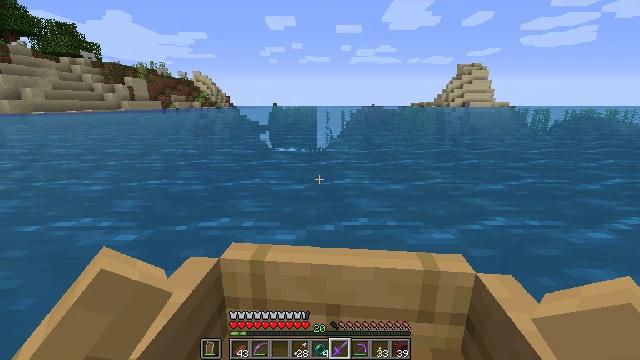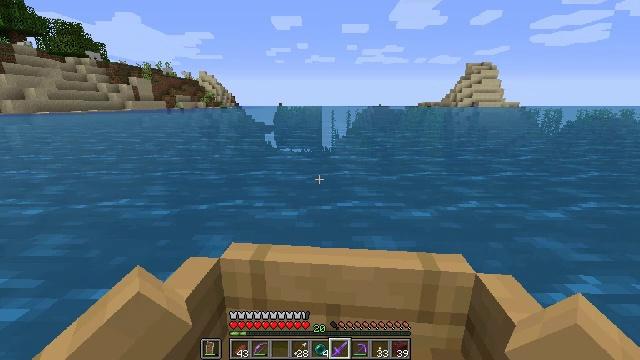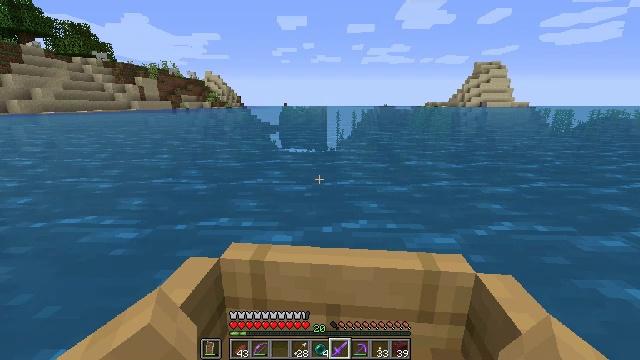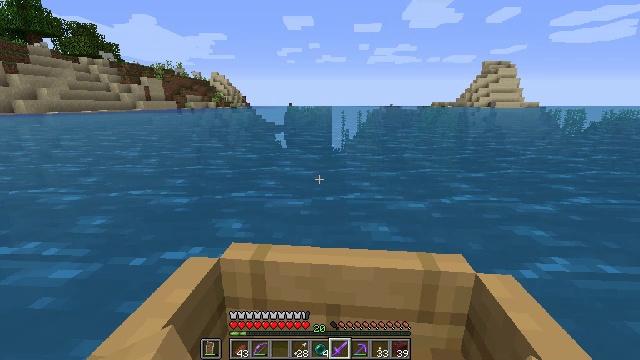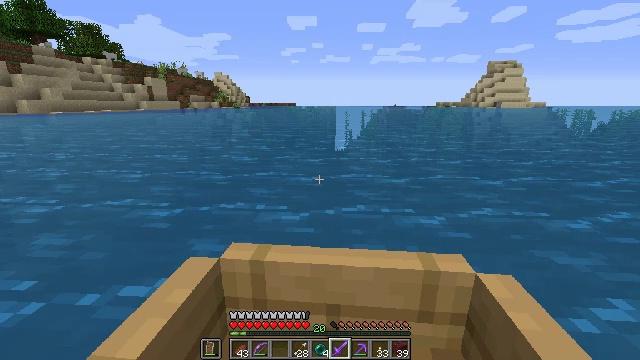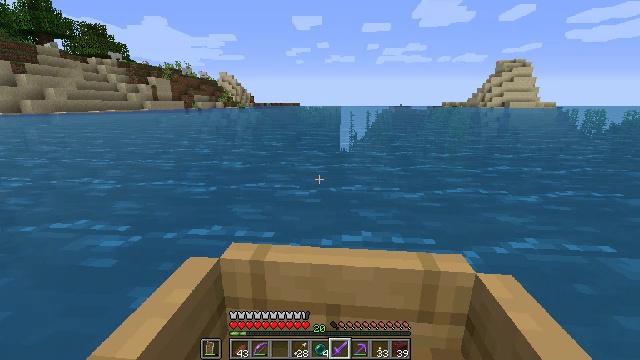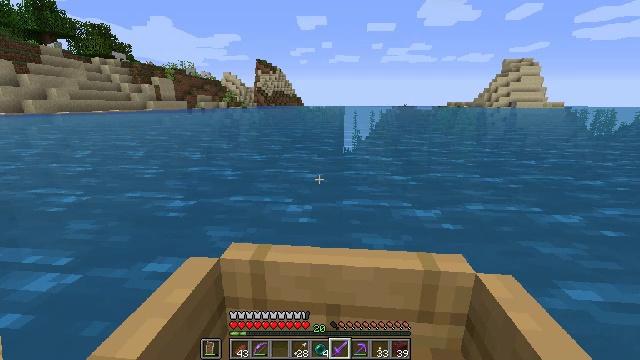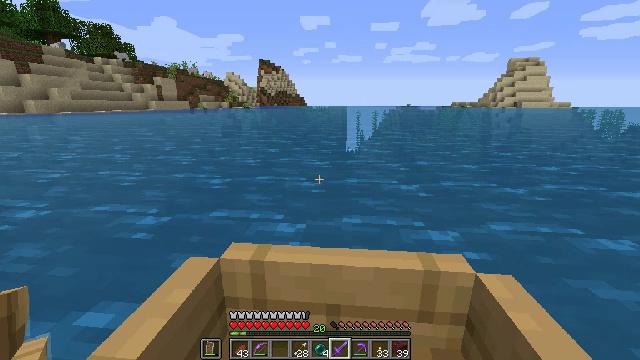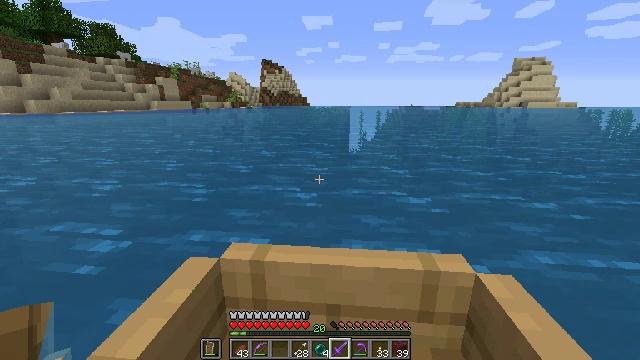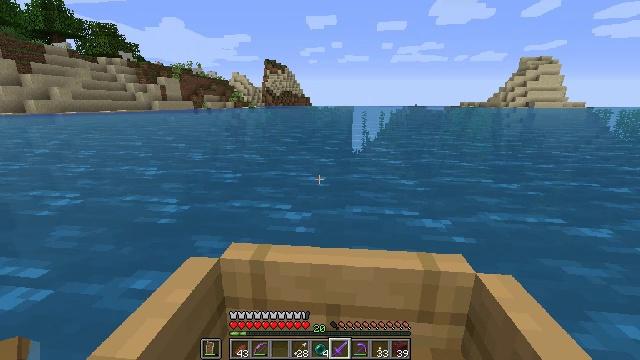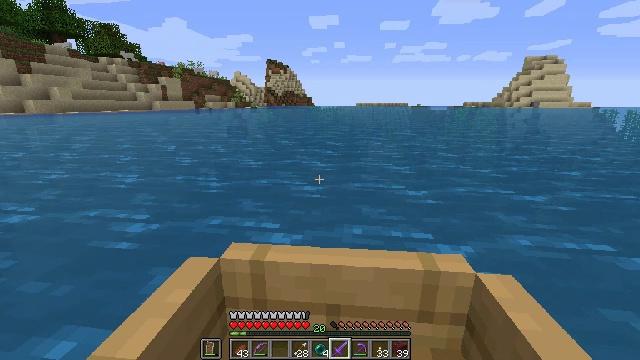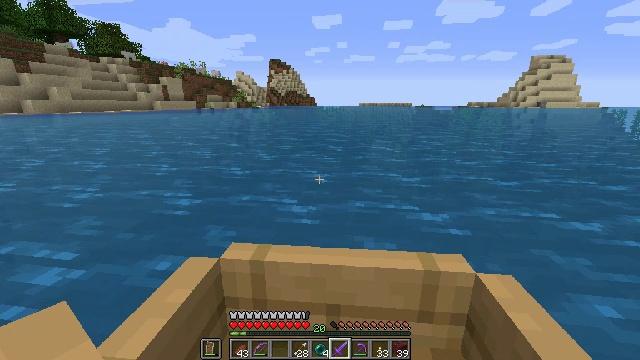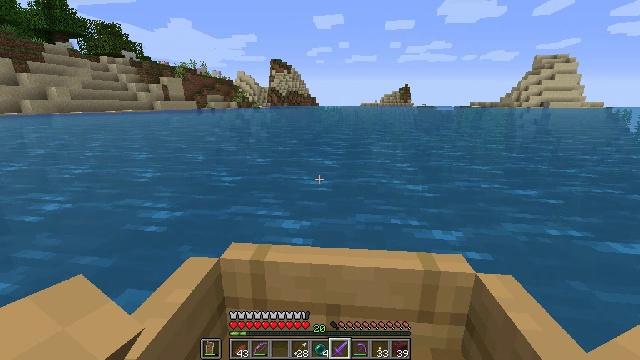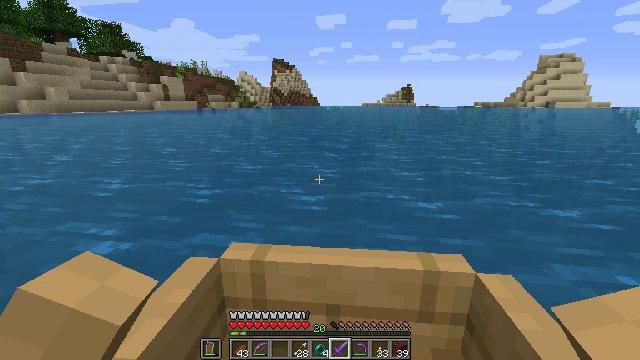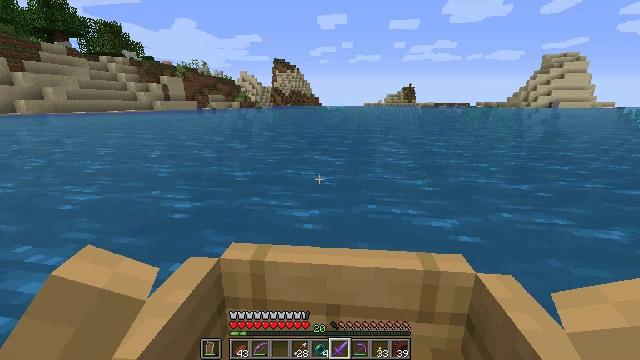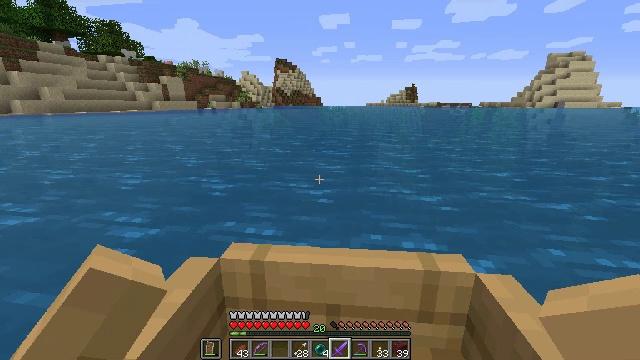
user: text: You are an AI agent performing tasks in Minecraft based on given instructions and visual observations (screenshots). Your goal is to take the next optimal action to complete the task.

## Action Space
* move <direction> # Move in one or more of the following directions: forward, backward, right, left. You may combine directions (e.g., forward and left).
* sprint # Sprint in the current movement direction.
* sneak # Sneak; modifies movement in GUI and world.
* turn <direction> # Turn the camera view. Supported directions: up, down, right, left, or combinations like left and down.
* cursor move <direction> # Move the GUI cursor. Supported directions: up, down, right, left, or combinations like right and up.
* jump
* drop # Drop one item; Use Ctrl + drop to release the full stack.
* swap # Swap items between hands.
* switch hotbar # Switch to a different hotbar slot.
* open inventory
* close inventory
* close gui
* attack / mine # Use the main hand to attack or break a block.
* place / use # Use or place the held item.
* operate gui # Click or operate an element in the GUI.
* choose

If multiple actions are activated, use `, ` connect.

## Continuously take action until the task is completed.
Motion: motion action
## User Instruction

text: Turn blaze rods into blaze powder.
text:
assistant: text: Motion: move forward
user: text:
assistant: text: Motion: move forward
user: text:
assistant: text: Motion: move forward
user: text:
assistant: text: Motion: move forward
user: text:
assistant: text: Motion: move forward
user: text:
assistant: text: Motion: move forward
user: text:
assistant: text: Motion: move forward
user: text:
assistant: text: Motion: move forward
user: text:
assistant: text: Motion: move forward
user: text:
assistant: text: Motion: move forward
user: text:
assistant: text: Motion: move forward
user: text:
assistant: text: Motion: move forward
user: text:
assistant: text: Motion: move forward
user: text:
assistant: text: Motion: move forward
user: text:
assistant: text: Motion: move forward
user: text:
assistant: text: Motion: move forward
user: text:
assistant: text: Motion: move forward
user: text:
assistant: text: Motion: move forward
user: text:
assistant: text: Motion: move forward
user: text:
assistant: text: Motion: move forward
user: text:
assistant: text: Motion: move forward
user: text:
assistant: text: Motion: move forward
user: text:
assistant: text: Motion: move forward
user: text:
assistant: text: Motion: move forward
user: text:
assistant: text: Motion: move forward
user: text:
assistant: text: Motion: move forward
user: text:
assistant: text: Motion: move forward
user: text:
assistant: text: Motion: move forward
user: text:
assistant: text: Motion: move forward
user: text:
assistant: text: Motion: move forward